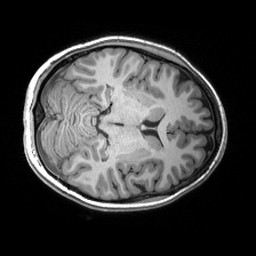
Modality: T1w
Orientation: axial
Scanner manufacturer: siemens
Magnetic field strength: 3 T
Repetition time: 2.53 s
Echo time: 0.00299 s